Question: This is very weird. Authentication was working fine but when I launched the project today, its not working anymore. I have absolutely no idea what is the problem. When I enter CORRECT data (yes, I'm 100% sure it's correct), and I debug it, SPRING_SECURITY_LAST_EXCEPTION contains BadCredentialsException. Here's what is returned by my UserDetailsService class:

So as you can see, it gets the information from database, builds User and returns it but spring security went crazy for some reason.
My security config:
'''
<context:component-scan base-package="pl.sikor.security" />
<http use-expressions="true">
<intercept-url pattern="/game/**" access="isAuthenticated()"/>
<intercept-url pattern="/**" access="permitAll"/>
<form-login password-parameter="password" username-parameter="username" login-page="/login"
default-target-url="/game/profile" login-processing-url="/processLogin" authentication-failure-url="/login"/>
<logout logout-url="/game/logout" logout-success-url="/logout" delete-cookies="true" invalidate-session="true"/>
</http>
<authentication-manager alias="authenticationManager">
<authentication-provider user-service-ref="userDetailsServiceImpl">
<password-encoder ref="bCryptPasswordEncoder" />
</authentication-provider>
</authentication-manager>
<beans:bean id="bCryptPasswordEncoder" class="org.springframework.security.crypto.bcrypt.BCryptPasswordEncoder"/>
'''
I don't have any filters, springSecurityFilterChain is the only one so I guess theres no point to paste my web.xml Any help would be really appreciated. It's driving me nuts.
By the way, Yesterday, I linked my account table with another one using @OneToOne and lazy fetch type but I don't think it has anything to do with this.
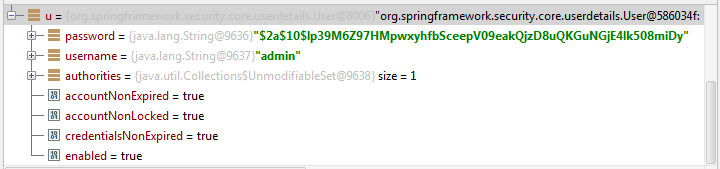
Answer: Okay, I found it. The problem was that I had JPA annotations on getters. When I placed them on the fields, it started working again.
I put them on getters yesterday because people said it's convenient when you have to make a custom getter for example. I'd love to hear from someone why in my case it stopped spring security from working properly.